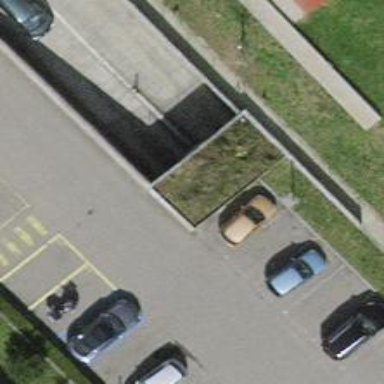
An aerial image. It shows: Driveway tunnel under the road.